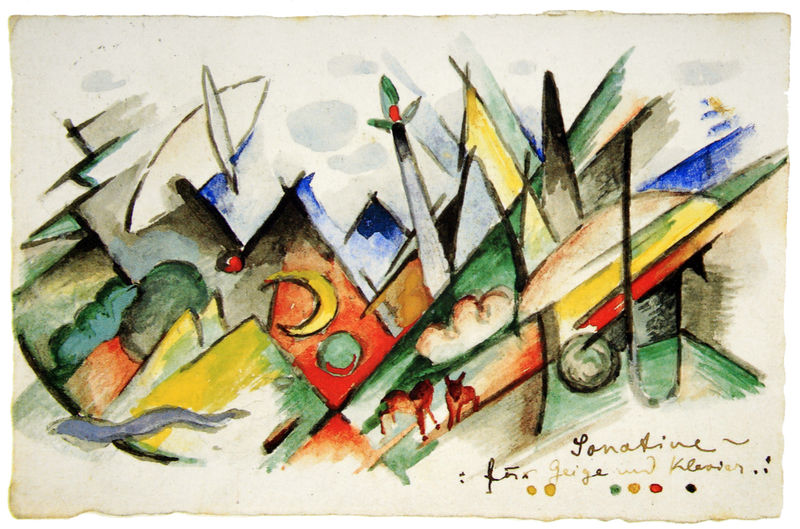
Titel: Sonatine für Geige und Klavier
Künstler: Franz Marc
Standort: Bern
Institution: (Privatbesitz)
Schlagwörter: baum, blau, gemälde, wasser, aquarell, dreieck, fluss, gelb, grün, komposition, kubismus, landschaft, blume, blumen, bunt, grau, orange, schwarz, rot, tiere, wiese, spitzen, blatt, musik, kreis, pferd, pferde, rund, schrift, noten, moderne, abstrakt, berge, farben, modern, farbe, formen, linien, blue, oil, red, sword, white, black, green, painting, spitz, yellow, klavier, katze, mond, halbmond, mondsichel, sichel, schraffur, widmung, kreise, schlange, kugeln, ecken, geige, reh, rehe, cloud, sky, tree, landscape, mountain, mountains, trees, snow, grass, river, color, dots, synästhesie, animals, line, sketch, kanten, writing, handschrift, kandinsky, chagall, abstract, meadow, legende, grundfarben, sonate, colors, signature, moon, peak, animal, deer, lines, shapes, horse, rhe, element, andeutung, avant-garde, crescent, fox, geometrical, text, shape, words, triangle, triangles, bundt, summit, bal, jagged, teepee, sonatine, abstratc, lanative